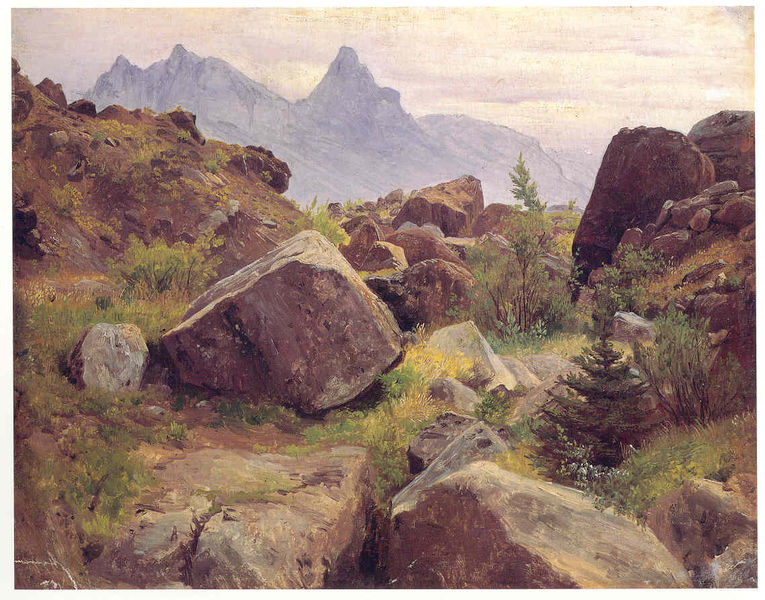
Titel: Felsstudie bei Goldau
Künstler: Johann Wilhelm Schirmer
Standort: Karlsruhe
Institution: Staatliche Kunsthalle Karlsruhe
Schlagwörter: baum, berg, blau, felsen, gemälde, gestein, himmel, weiß, wolken, aquarell, bäume, gelb, grün, landschaft, ocker, abend, blumen, braun, grau, hell, hintergrund, kreide, licht, pastell, zeichnung, ölbild, blick, gras, rasen, rose, weg, wiese, wolke, beige, malerei, stein, steine, öl, dämmerung, erde, gräser, horizont, natur, sonnenaufgang, strauch, weite, büsche, gebüsch, sonne, sträucher, pflanzen, rosa, wald, deutschland, aussicht, perspektive, abends, berge, bergig, fels, felswand, gebirge, gipfel, hang, leer, leere, öde, dunst, nebel, sonnenuntergang, berglandschaft, geröll, hochgebirge, massiv, idylle, schutt, tannen, querformat, wild, stimmung, monumental, ölfarbe, abendrot, frühling, blühend, heide, wandern, alpen, moos, jungfrau, fichte, nadelbaum, tanne, hodler, österreich, diffus, kiefer, wanderer, mönch, fichten, tannenbaum, kühl, felsbrocken, brocken, gebirgslandschaft, block, gün, gebierge, bergmassiv, schroff, riss, kubus, farne, spalt, latschen, bege, fel, ferdinand hodler, verblauen, ursprünglich, vordergurnd, tannne, keine menschen, ginster, junge bäume, nadelbau, 1800, eiger, nadelbäumchen, felsstruz, tannnen, farbg, berkspitze, weglos, ölkreise